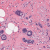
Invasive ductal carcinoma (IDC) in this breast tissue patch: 1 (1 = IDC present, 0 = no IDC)